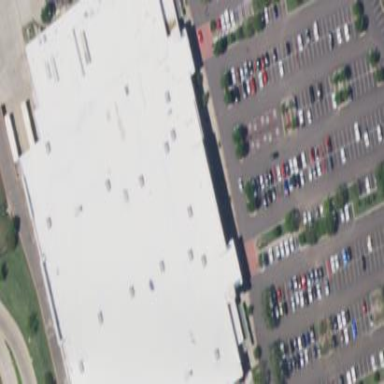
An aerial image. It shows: Building that houses supermarket.